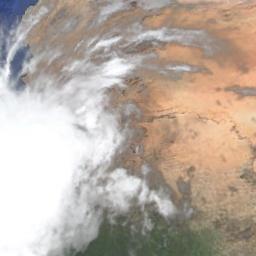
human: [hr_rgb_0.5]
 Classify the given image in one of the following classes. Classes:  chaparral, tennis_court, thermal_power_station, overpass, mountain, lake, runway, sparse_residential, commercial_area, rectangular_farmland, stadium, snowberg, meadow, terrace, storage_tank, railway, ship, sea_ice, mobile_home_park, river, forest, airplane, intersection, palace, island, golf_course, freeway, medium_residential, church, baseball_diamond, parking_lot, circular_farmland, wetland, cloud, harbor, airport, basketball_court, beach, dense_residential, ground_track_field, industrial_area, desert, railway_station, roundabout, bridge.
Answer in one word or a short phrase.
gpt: cloud